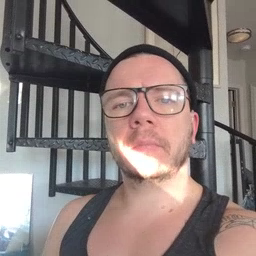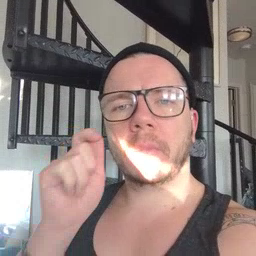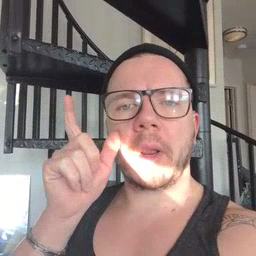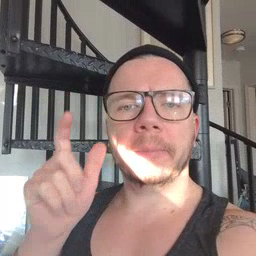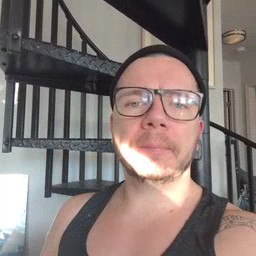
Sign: wake